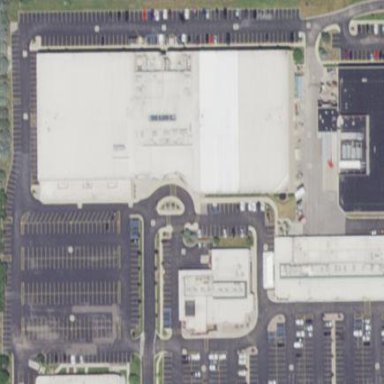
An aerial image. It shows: Retail area.